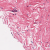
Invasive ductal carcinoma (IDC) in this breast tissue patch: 0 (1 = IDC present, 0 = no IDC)